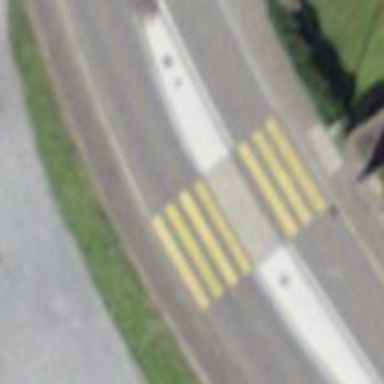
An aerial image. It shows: Asphalt footway with marked zebra crossing that includes crossing island.